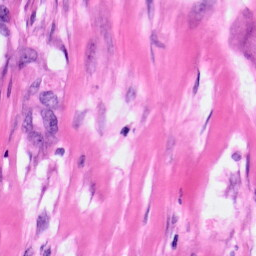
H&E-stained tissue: Pancreatic